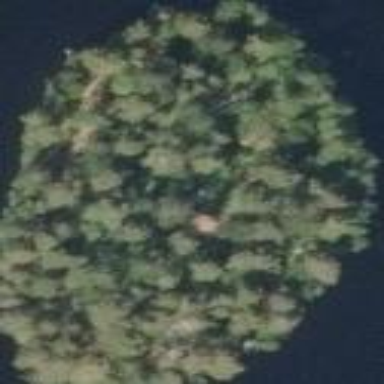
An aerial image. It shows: Islet.